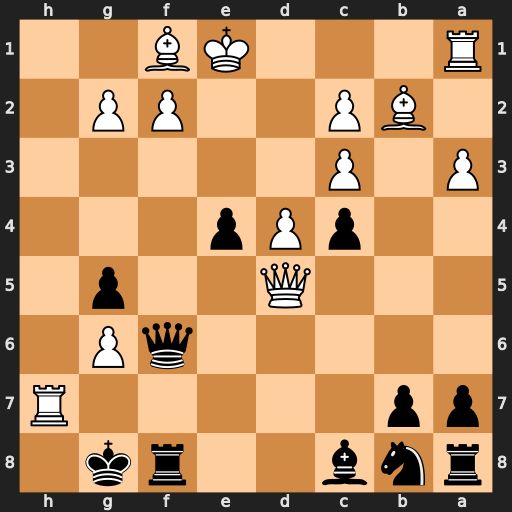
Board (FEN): rnb2rk1/pp5R/5qP1/3Q2p1/2pPp3/P1P5/1BP2PP1/R3KB2
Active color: b
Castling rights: Q
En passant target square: -
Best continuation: Be6 Qxe6+ Qxe6